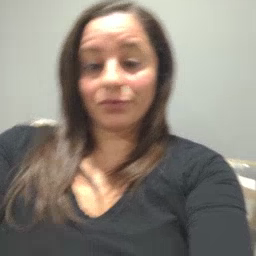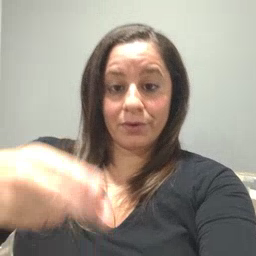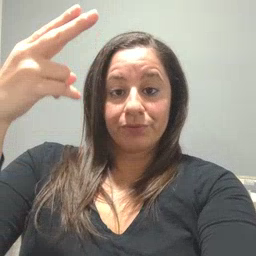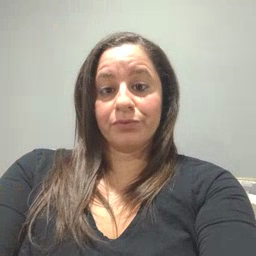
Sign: high